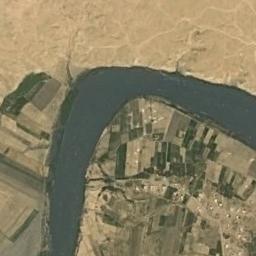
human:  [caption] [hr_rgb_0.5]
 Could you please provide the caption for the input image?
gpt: The river goes through bare land and green farmland .

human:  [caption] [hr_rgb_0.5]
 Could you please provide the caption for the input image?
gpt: The deep blue river goes through the wasteland but some fields are next to the river .

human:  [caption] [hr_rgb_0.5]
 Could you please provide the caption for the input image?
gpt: There are several meadows beside the river .

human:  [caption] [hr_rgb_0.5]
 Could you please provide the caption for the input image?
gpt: A curved, Almost right-angled blue river with green and tan mixed fields on both sides, Cities, And yellow desert on one side .

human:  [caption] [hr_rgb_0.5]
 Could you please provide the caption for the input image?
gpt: There are many farmlands and a yellow desert near the river .